Aerial crown-view tile of a tropical tree (Barro Colorado Island, Panama), acquired 20250616:
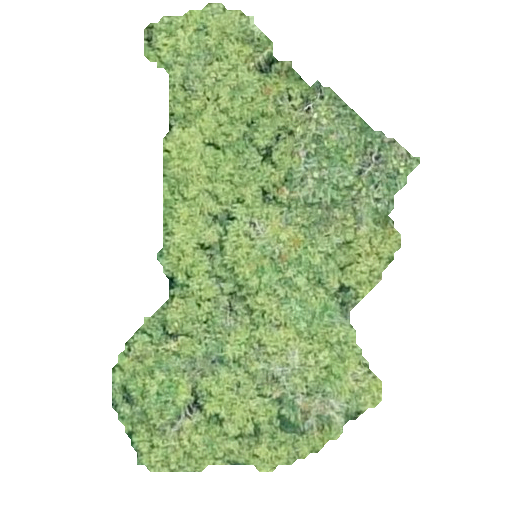
Species: Spondias mombin
GBIF accepted scientific name: Spondias mombin
Crown area: 135.254 m²